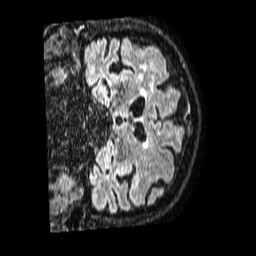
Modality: FLAIR
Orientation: coronal
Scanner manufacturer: philips
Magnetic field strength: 1.5 T
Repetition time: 4.8 s
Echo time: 0.3 s